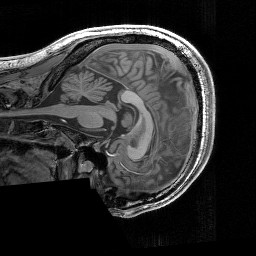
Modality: T1w
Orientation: sagittal
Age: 24
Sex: male
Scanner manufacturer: siemens
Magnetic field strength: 3 T
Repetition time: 2.3 s
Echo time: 0.00344 s